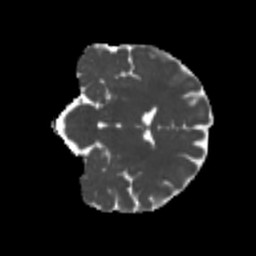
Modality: MD
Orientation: coronal
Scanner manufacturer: siemens
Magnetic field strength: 3 T
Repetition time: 4 s
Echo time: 0.0594 s